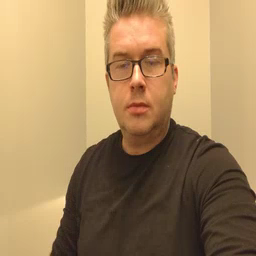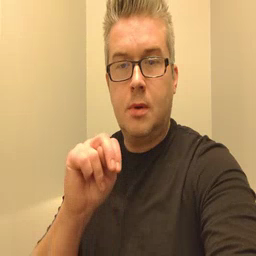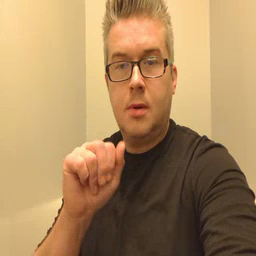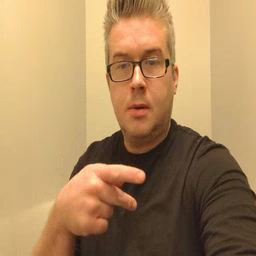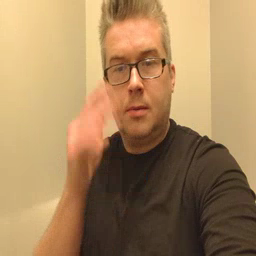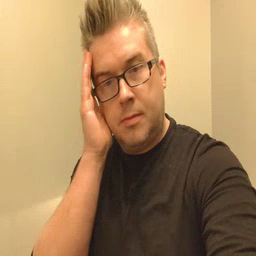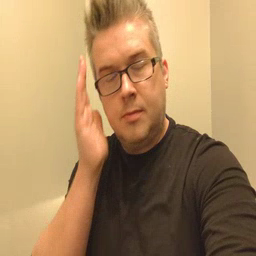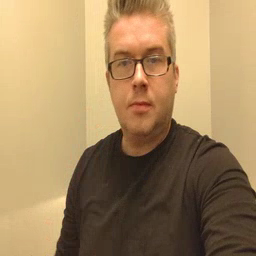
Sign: nap